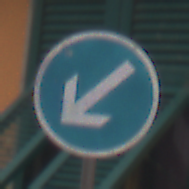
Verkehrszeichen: VorgeschriebeneVorbeifahrtLinks
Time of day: Midday
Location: Outdoor (Urban)
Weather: Overcast
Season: NotSpecified
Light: Natural